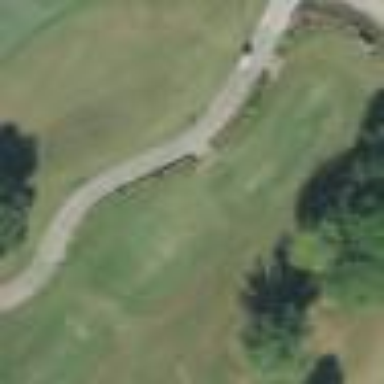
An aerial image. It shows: Golf tee on grassy land.